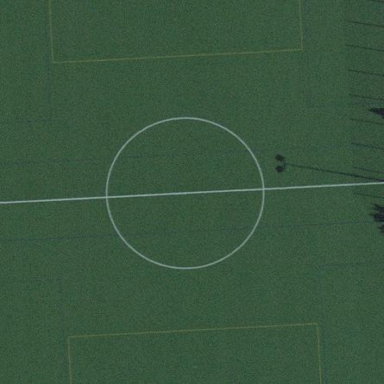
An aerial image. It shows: Soccer pitch with grass surface for leisure and sports.